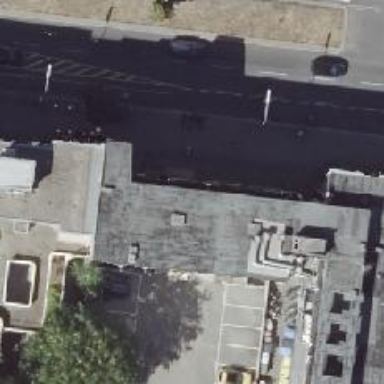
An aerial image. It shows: Restaurant.